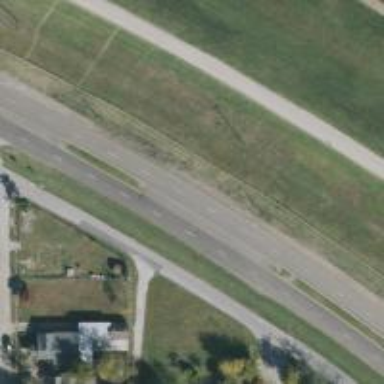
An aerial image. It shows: Tertiary link road.